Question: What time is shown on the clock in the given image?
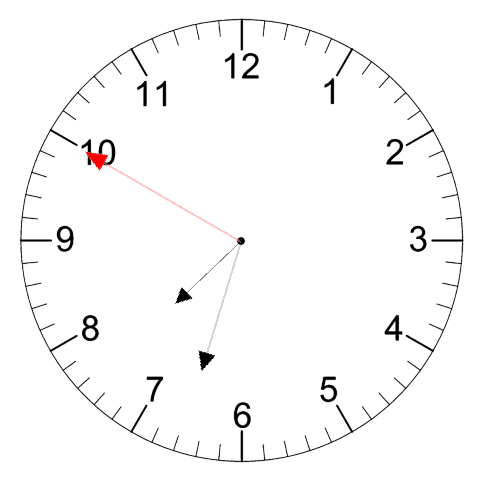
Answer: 07:32:50